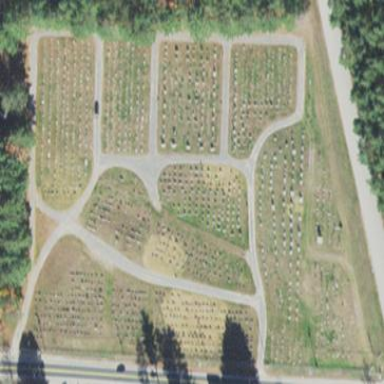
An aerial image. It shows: Cemetery.